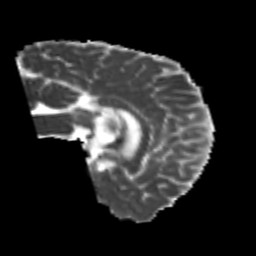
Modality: MD
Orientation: sagittal
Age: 24
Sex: male
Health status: healthy
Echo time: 0.074 s